Interaction volume radius: 5 \u00c5
Interaction volume height: 25 \u00c5
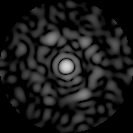
Disorder parameter: 0.8449